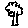
Label: tree